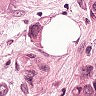
Metastatic tissue present: yes